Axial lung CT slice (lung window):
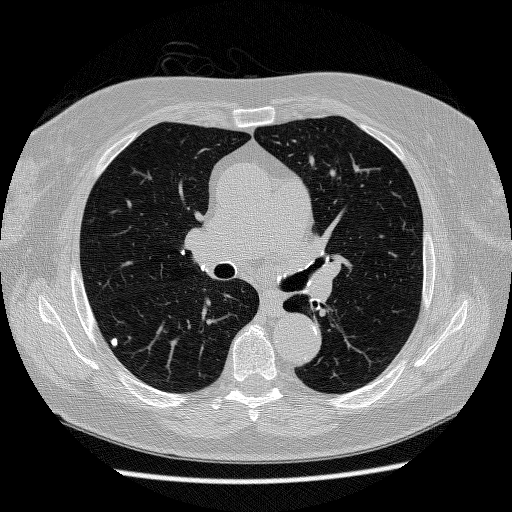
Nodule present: yes
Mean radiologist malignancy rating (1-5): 1